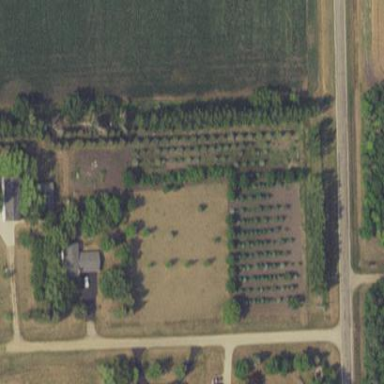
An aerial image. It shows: Plant nursery specializing in trees.